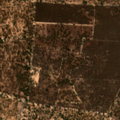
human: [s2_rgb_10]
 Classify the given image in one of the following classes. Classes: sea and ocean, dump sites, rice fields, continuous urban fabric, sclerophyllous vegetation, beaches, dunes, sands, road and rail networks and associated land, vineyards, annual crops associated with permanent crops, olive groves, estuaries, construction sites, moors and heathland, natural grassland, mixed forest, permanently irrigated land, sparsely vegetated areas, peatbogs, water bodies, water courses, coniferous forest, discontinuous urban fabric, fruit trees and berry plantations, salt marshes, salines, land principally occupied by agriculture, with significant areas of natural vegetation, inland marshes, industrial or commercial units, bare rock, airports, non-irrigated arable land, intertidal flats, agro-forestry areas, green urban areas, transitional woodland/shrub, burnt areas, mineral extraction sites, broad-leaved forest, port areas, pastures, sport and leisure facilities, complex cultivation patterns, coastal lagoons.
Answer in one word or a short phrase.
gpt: agro-forestry areas, broad-leaved forest, mixed forest, transitional woodland/shrub